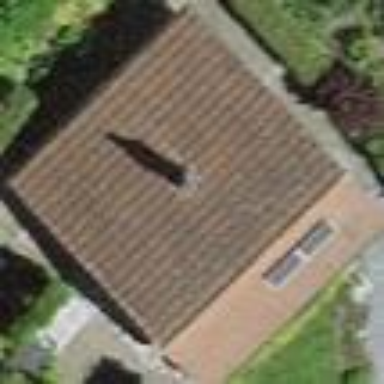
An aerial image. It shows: Bungalow.